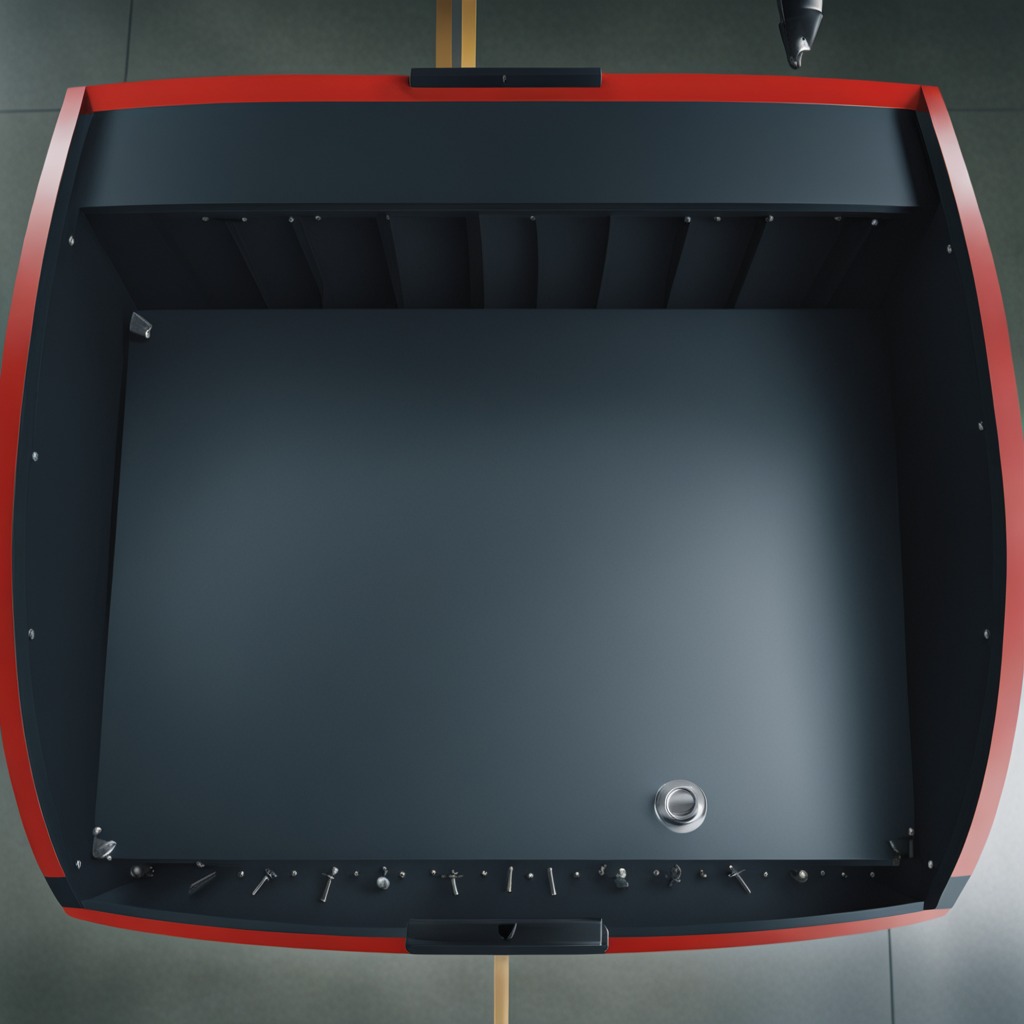
A metal nut lies on the toolbox surface in an airplane hangar workshop 8K.